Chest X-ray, PA view. Patient: 13 years old, sex F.
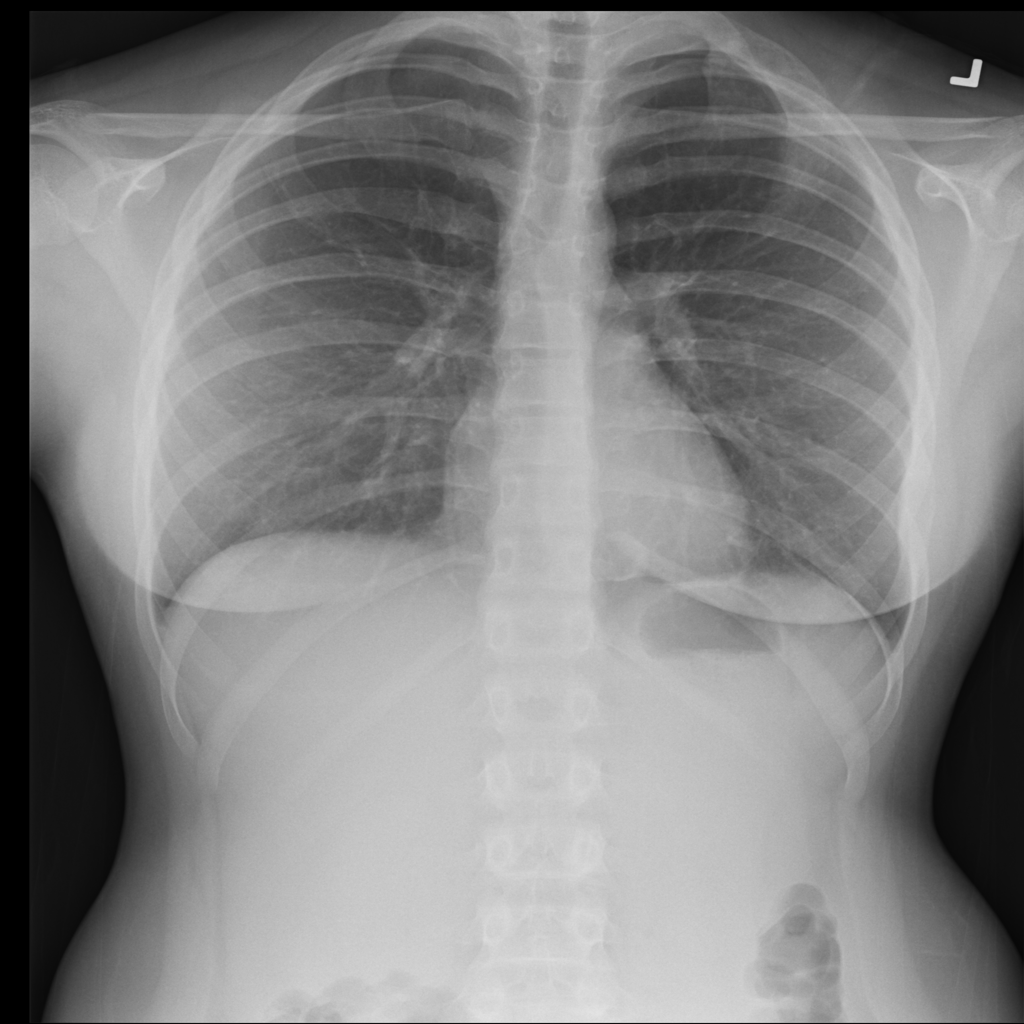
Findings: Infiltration